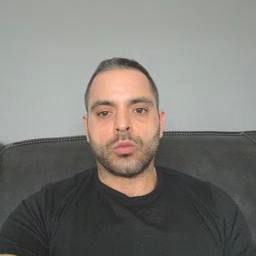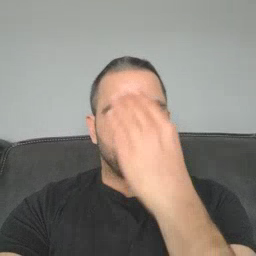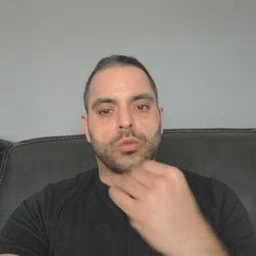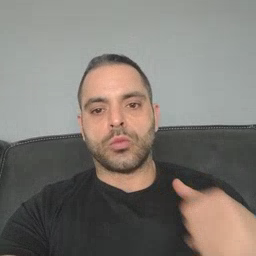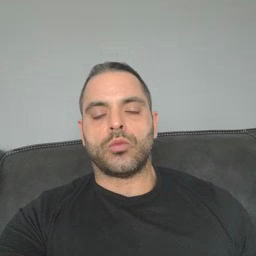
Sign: pajamas